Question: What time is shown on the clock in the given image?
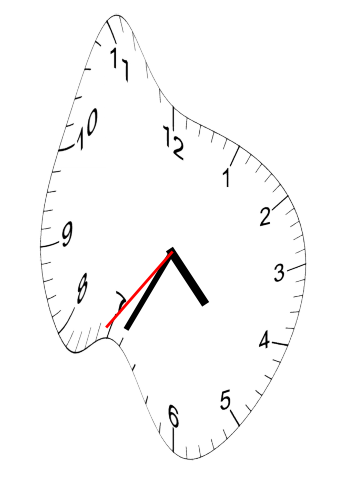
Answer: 04:34:36